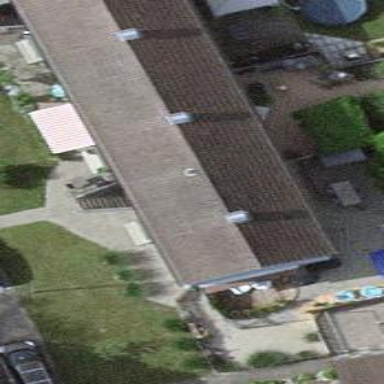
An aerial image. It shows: Gabled roofed apartments building with grey roof.